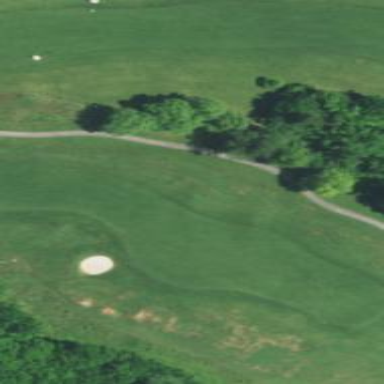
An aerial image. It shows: Golf fairway surrounded by grass.